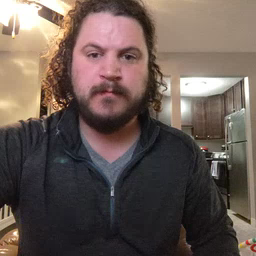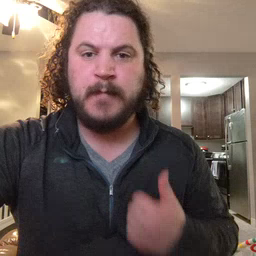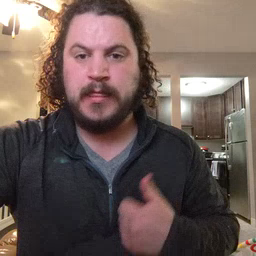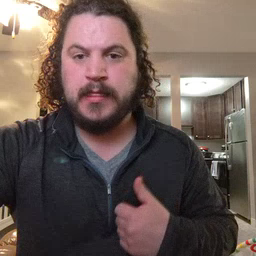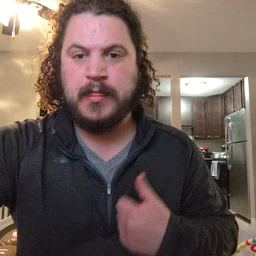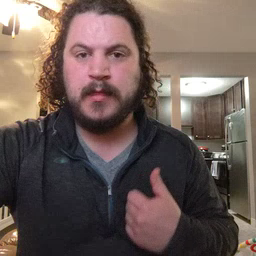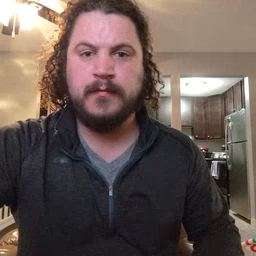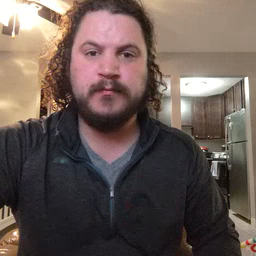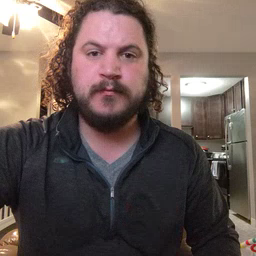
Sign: bath